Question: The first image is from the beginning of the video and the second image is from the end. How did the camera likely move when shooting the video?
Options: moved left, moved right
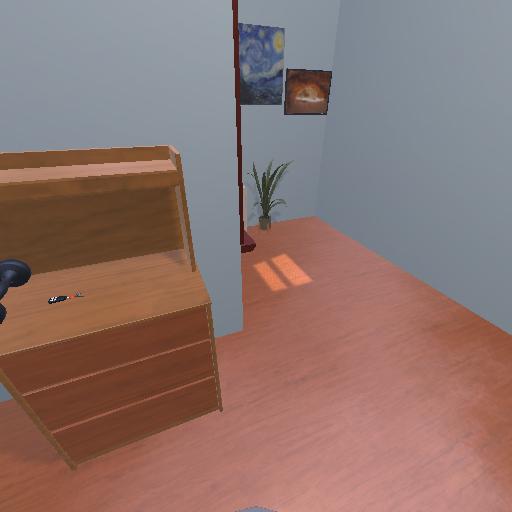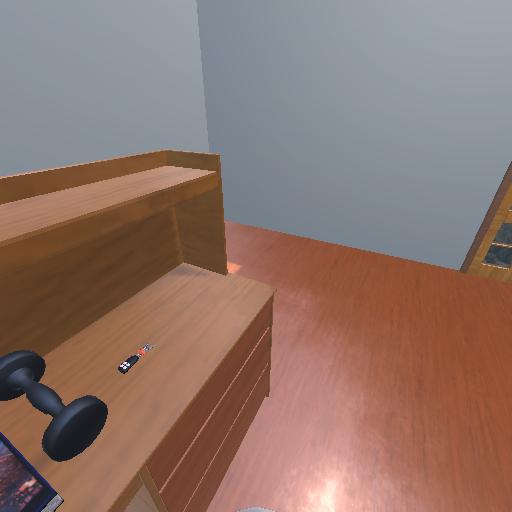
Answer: moved left